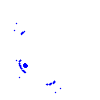
Particle: electron